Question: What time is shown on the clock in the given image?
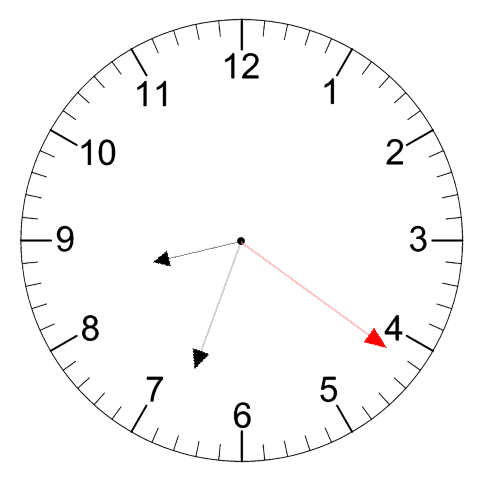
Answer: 08:33:21